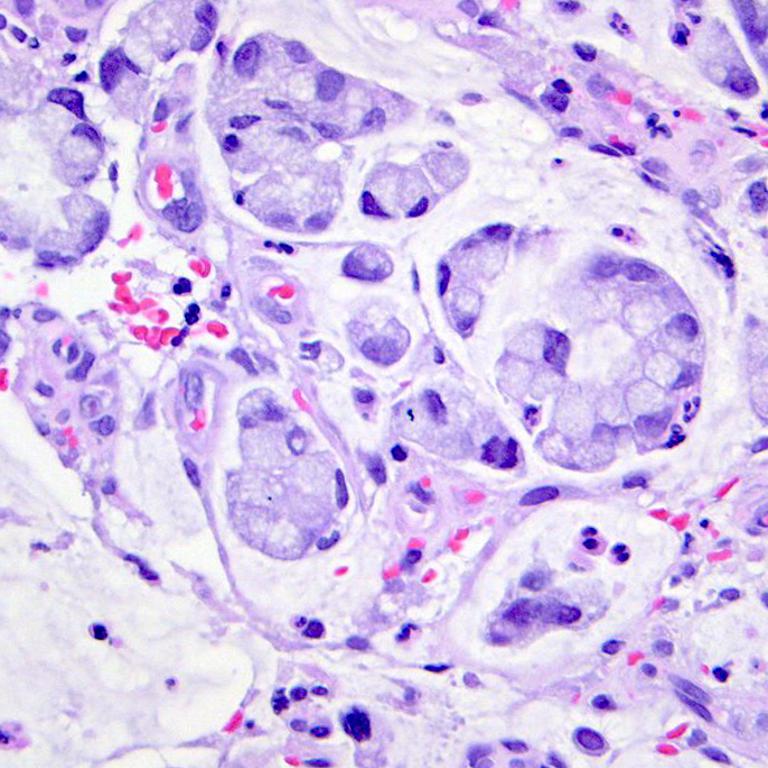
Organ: colon
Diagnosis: adenocarcinomas